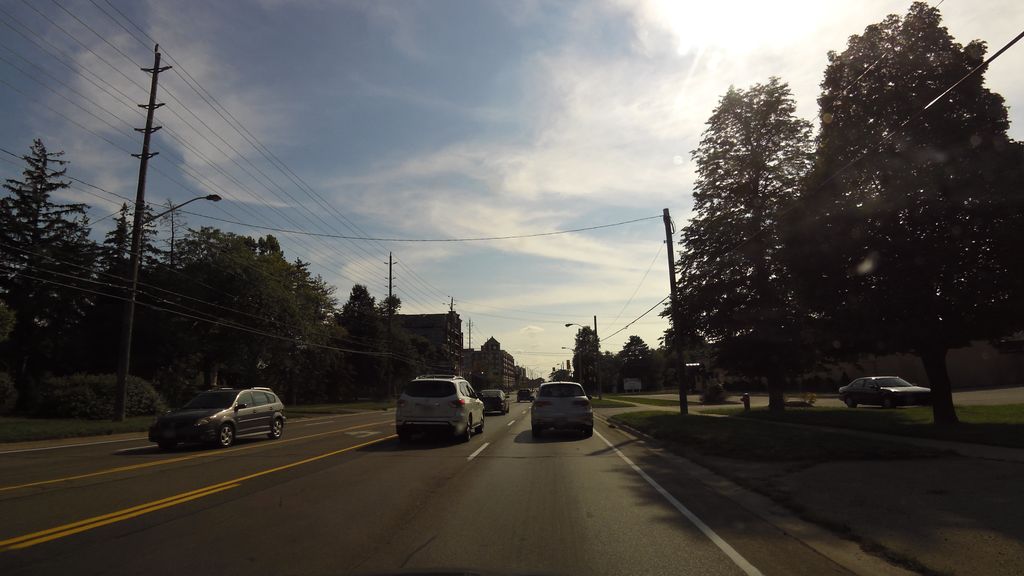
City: hamilton